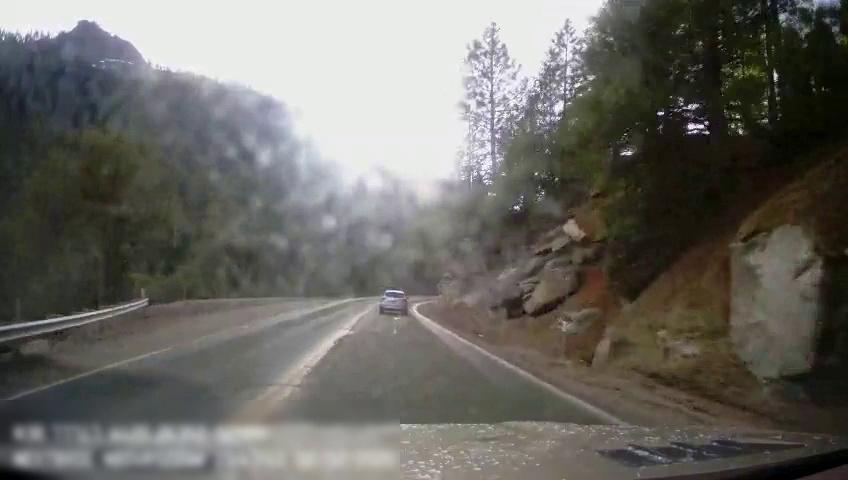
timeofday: Day
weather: Sunny
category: Drivable Space
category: Vehicles | Car
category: Lanes | Opposite Lane
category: Lanes | Current Lane
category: Lanes | Current Lane
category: Lanes | Current Lane